高三 · 画法几何学
（12 分）下面是联通公司关于账单的表述：

总体上，账单由客户基本信息、费用、积分、缴费记录四部分组成.

客户基本信息包括客户姓名、手机号码、话费账单, 以帮助客户核对账单是否是自己所要的账单; 费用部分由当月各项费用组成; 积分部分告知客户当前可用积分和累计积分; 缴费记录部分提供客户当月内缴费记录. 其中, 费用部分是整个账单的核心, 也是客户着重关注的, 通常情况下, 它由月租费、套餐基本费、必选包月费、包月费、基本通话费、漫游费、增值业务费、短信通讯费、彩信费、功能费组成.根据以上信息, 试画出账单结构图.
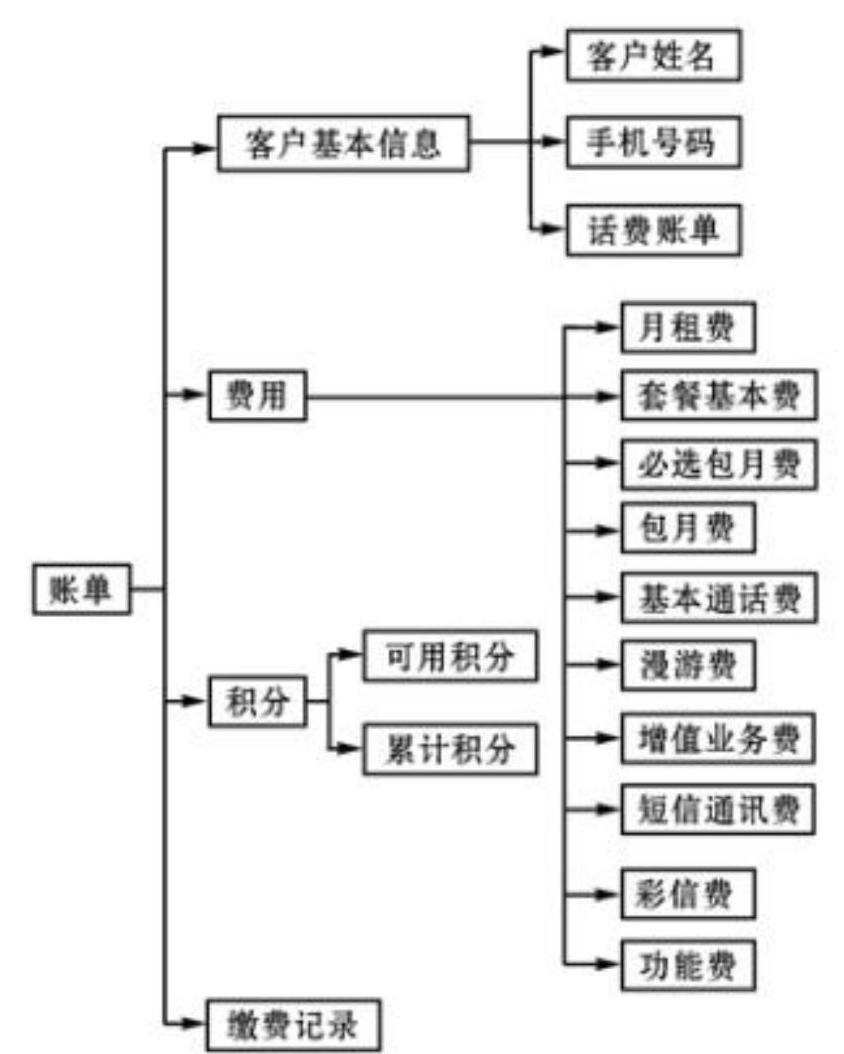
答案: 见解析.
解析: 由题意得账单共包括四个部分的内容，即客户基本信息、费用、积分和缴费记录，再结合每个部分包含的内容刻画出账单结构图如下图所示: